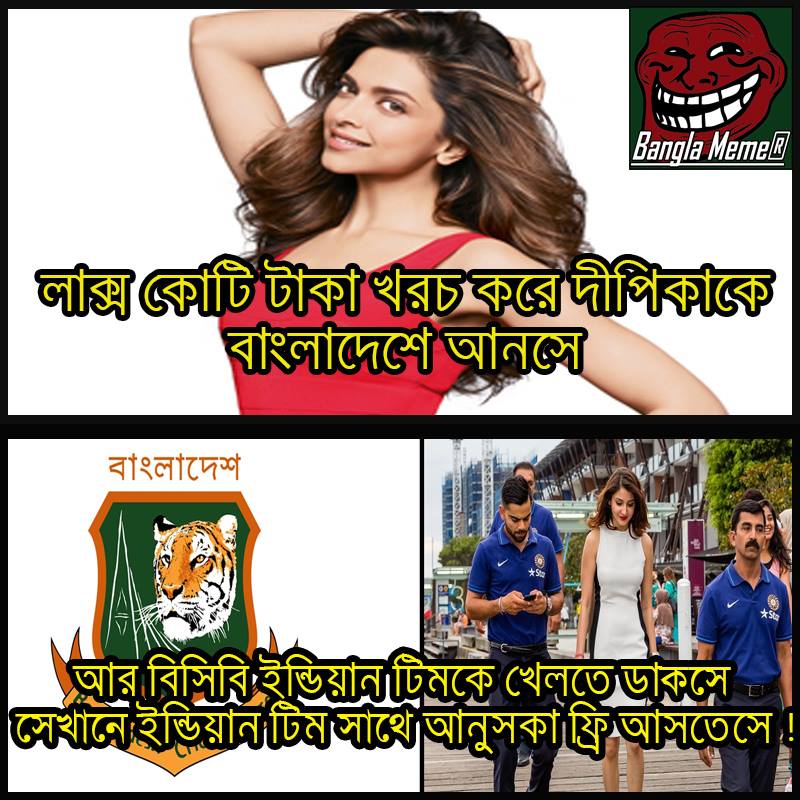
Caption: লাক্স কোটি টাকা খরচ করে দীপিকাকে বাংলাদেশে আনসে       আর বিসিবি ইন্ডিয়ান টিমকে খেলতে ডাকসে সেখানে ইন্ডিয়ান টিম সাথে আনুসকা ফ্রি আসতেসে
Label: non-hate